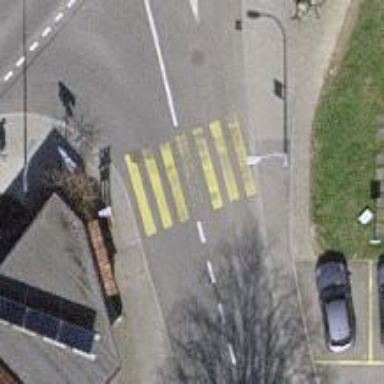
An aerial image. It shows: Uncontrolled zebra crossing on the road.